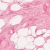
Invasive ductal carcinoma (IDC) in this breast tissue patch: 0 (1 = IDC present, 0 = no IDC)